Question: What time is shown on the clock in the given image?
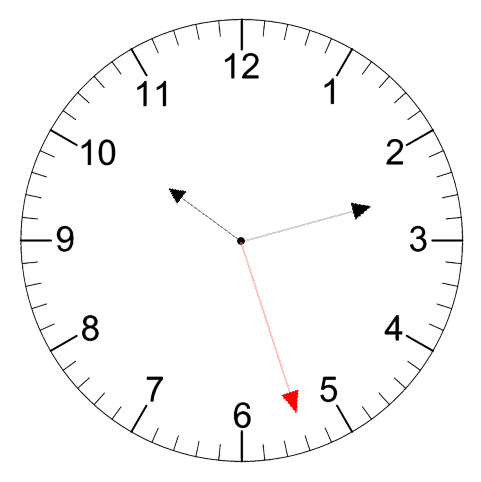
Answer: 10:12:27